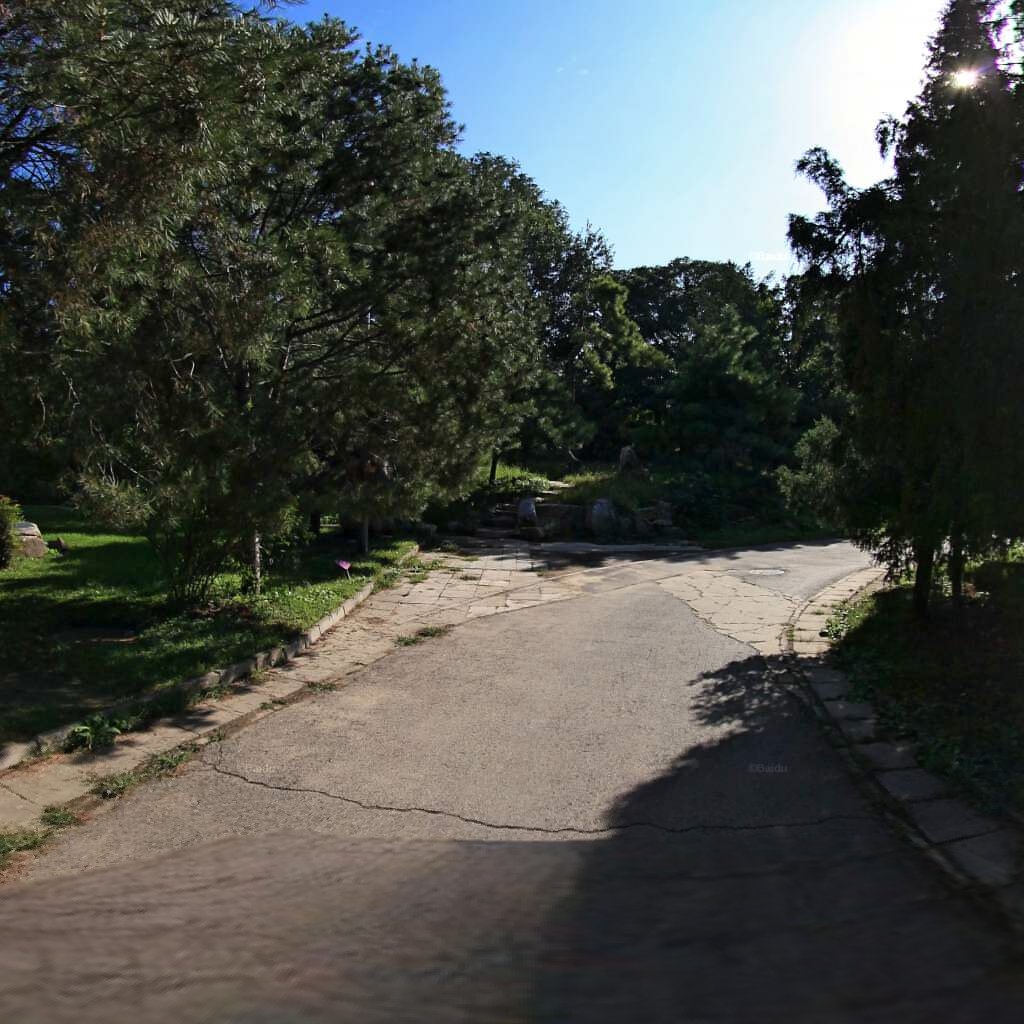
Region: Haidian
Road damage annotations: transverse crack, manhole cover